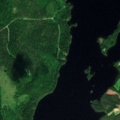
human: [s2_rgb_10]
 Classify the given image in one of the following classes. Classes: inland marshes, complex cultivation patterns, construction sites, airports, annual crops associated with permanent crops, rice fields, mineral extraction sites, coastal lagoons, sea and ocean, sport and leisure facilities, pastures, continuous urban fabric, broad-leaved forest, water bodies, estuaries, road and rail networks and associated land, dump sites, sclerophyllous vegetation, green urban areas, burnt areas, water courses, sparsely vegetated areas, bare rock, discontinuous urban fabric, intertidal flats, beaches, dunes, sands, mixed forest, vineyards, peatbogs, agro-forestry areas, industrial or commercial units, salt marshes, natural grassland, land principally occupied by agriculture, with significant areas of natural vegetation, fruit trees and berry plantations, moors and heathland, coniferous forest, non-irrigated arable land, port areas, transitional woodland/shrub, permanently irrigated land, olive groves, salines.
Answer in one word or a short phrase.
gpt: coniferous forest, mixed forest, water bodies